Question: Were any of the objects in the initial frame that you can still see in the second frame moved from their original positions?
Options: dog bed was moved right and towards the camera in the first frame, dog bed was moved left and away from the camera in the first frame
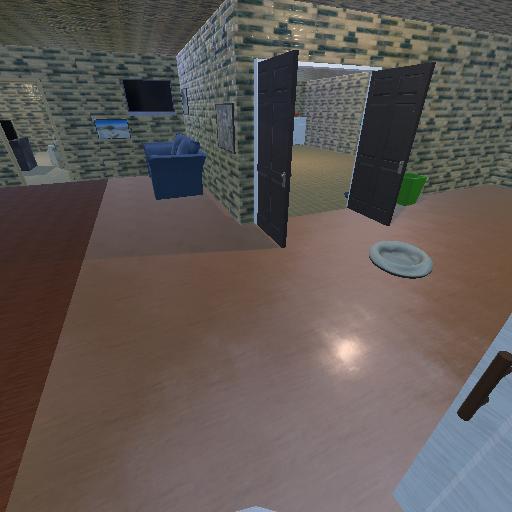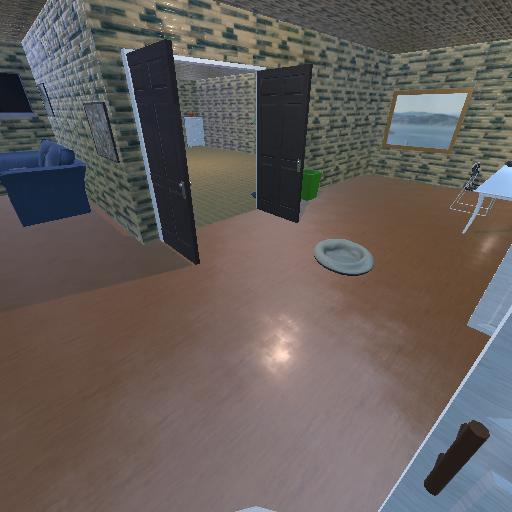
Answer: dog bed was moved right and towards the camera in the first frame